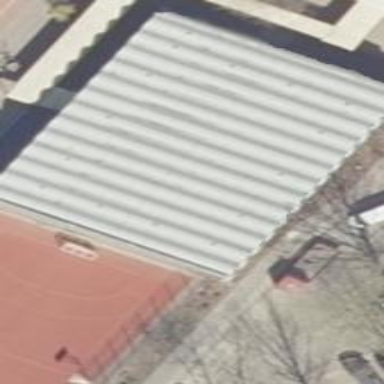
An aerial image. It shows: Multi-sport hall with flat roof.